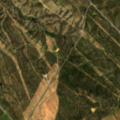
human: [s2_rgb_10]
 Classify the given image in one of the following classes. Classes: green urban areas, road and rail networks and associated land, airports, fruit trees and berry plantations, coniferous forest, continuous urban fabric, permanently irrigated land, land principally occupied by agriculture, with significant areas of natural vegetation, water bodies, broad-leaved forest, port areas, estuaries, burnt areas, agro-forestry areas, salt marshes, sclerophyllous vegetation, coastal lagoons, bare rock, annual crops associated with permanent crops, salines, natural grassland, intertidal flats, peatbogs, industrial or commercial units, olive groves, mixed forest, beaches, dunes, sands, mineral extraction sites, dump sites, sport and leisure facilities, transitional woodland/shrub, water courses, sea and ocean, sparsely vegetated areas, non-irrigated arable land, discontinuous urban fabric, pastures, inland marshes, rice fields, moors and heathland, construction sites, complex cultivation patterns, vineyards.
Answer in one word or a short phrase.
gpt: non-irrigated arable land, land principally occupied by agriculture, with significant areas of natural vegetation, transitional woodland/shrub